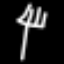
Label: fork